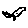
Label: bird